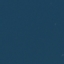
Land use / land cover: SeaLake